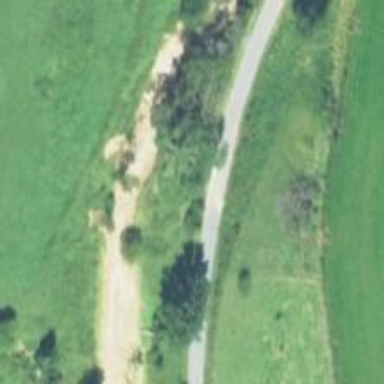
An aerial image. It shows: Unclassified road.